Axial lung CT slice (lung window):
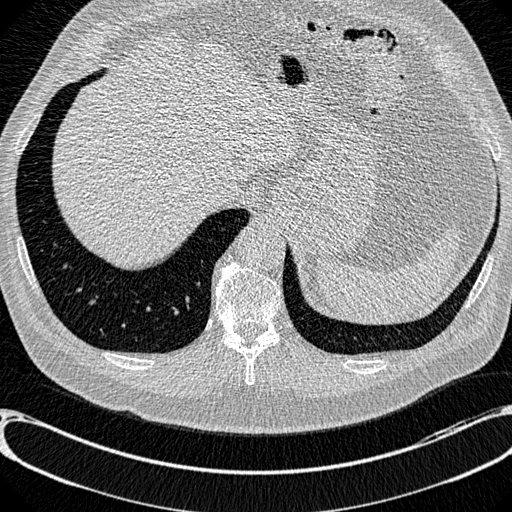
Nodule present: no